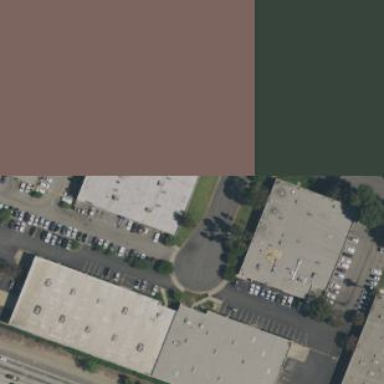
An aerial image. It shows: Warehouse.